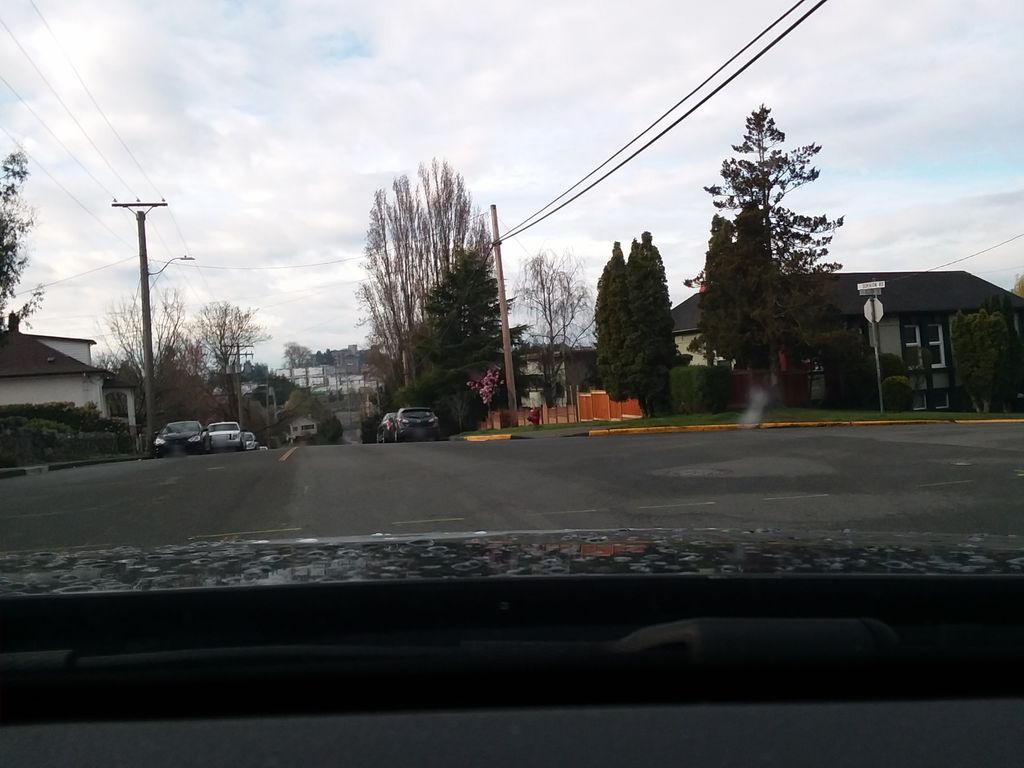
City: victoria